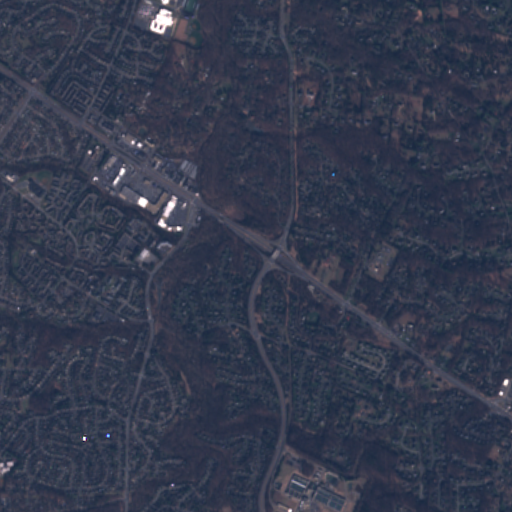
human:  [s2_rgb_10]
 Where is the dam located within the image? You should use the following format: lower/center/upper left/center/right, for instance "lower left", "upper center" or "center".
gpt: The dam is located in the lower right of the image.
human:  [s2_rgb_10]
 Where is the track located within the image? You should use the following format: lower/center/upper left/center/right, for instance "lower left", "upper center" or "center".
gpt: The track is located in the upper center of the image.
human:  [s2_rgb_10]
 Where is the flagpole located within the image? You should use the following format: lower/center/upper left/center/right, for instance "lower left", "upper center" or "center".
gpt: The flagpole is located in the center left of the image.
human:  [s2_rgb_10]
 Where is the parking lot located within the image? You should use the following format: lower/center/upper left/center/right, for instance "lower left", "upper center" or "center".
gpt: There is no parking lot in the image.